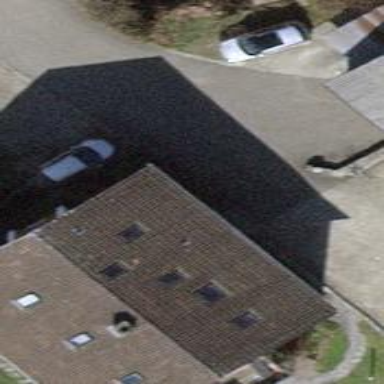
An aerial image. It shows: Building.